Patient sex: F
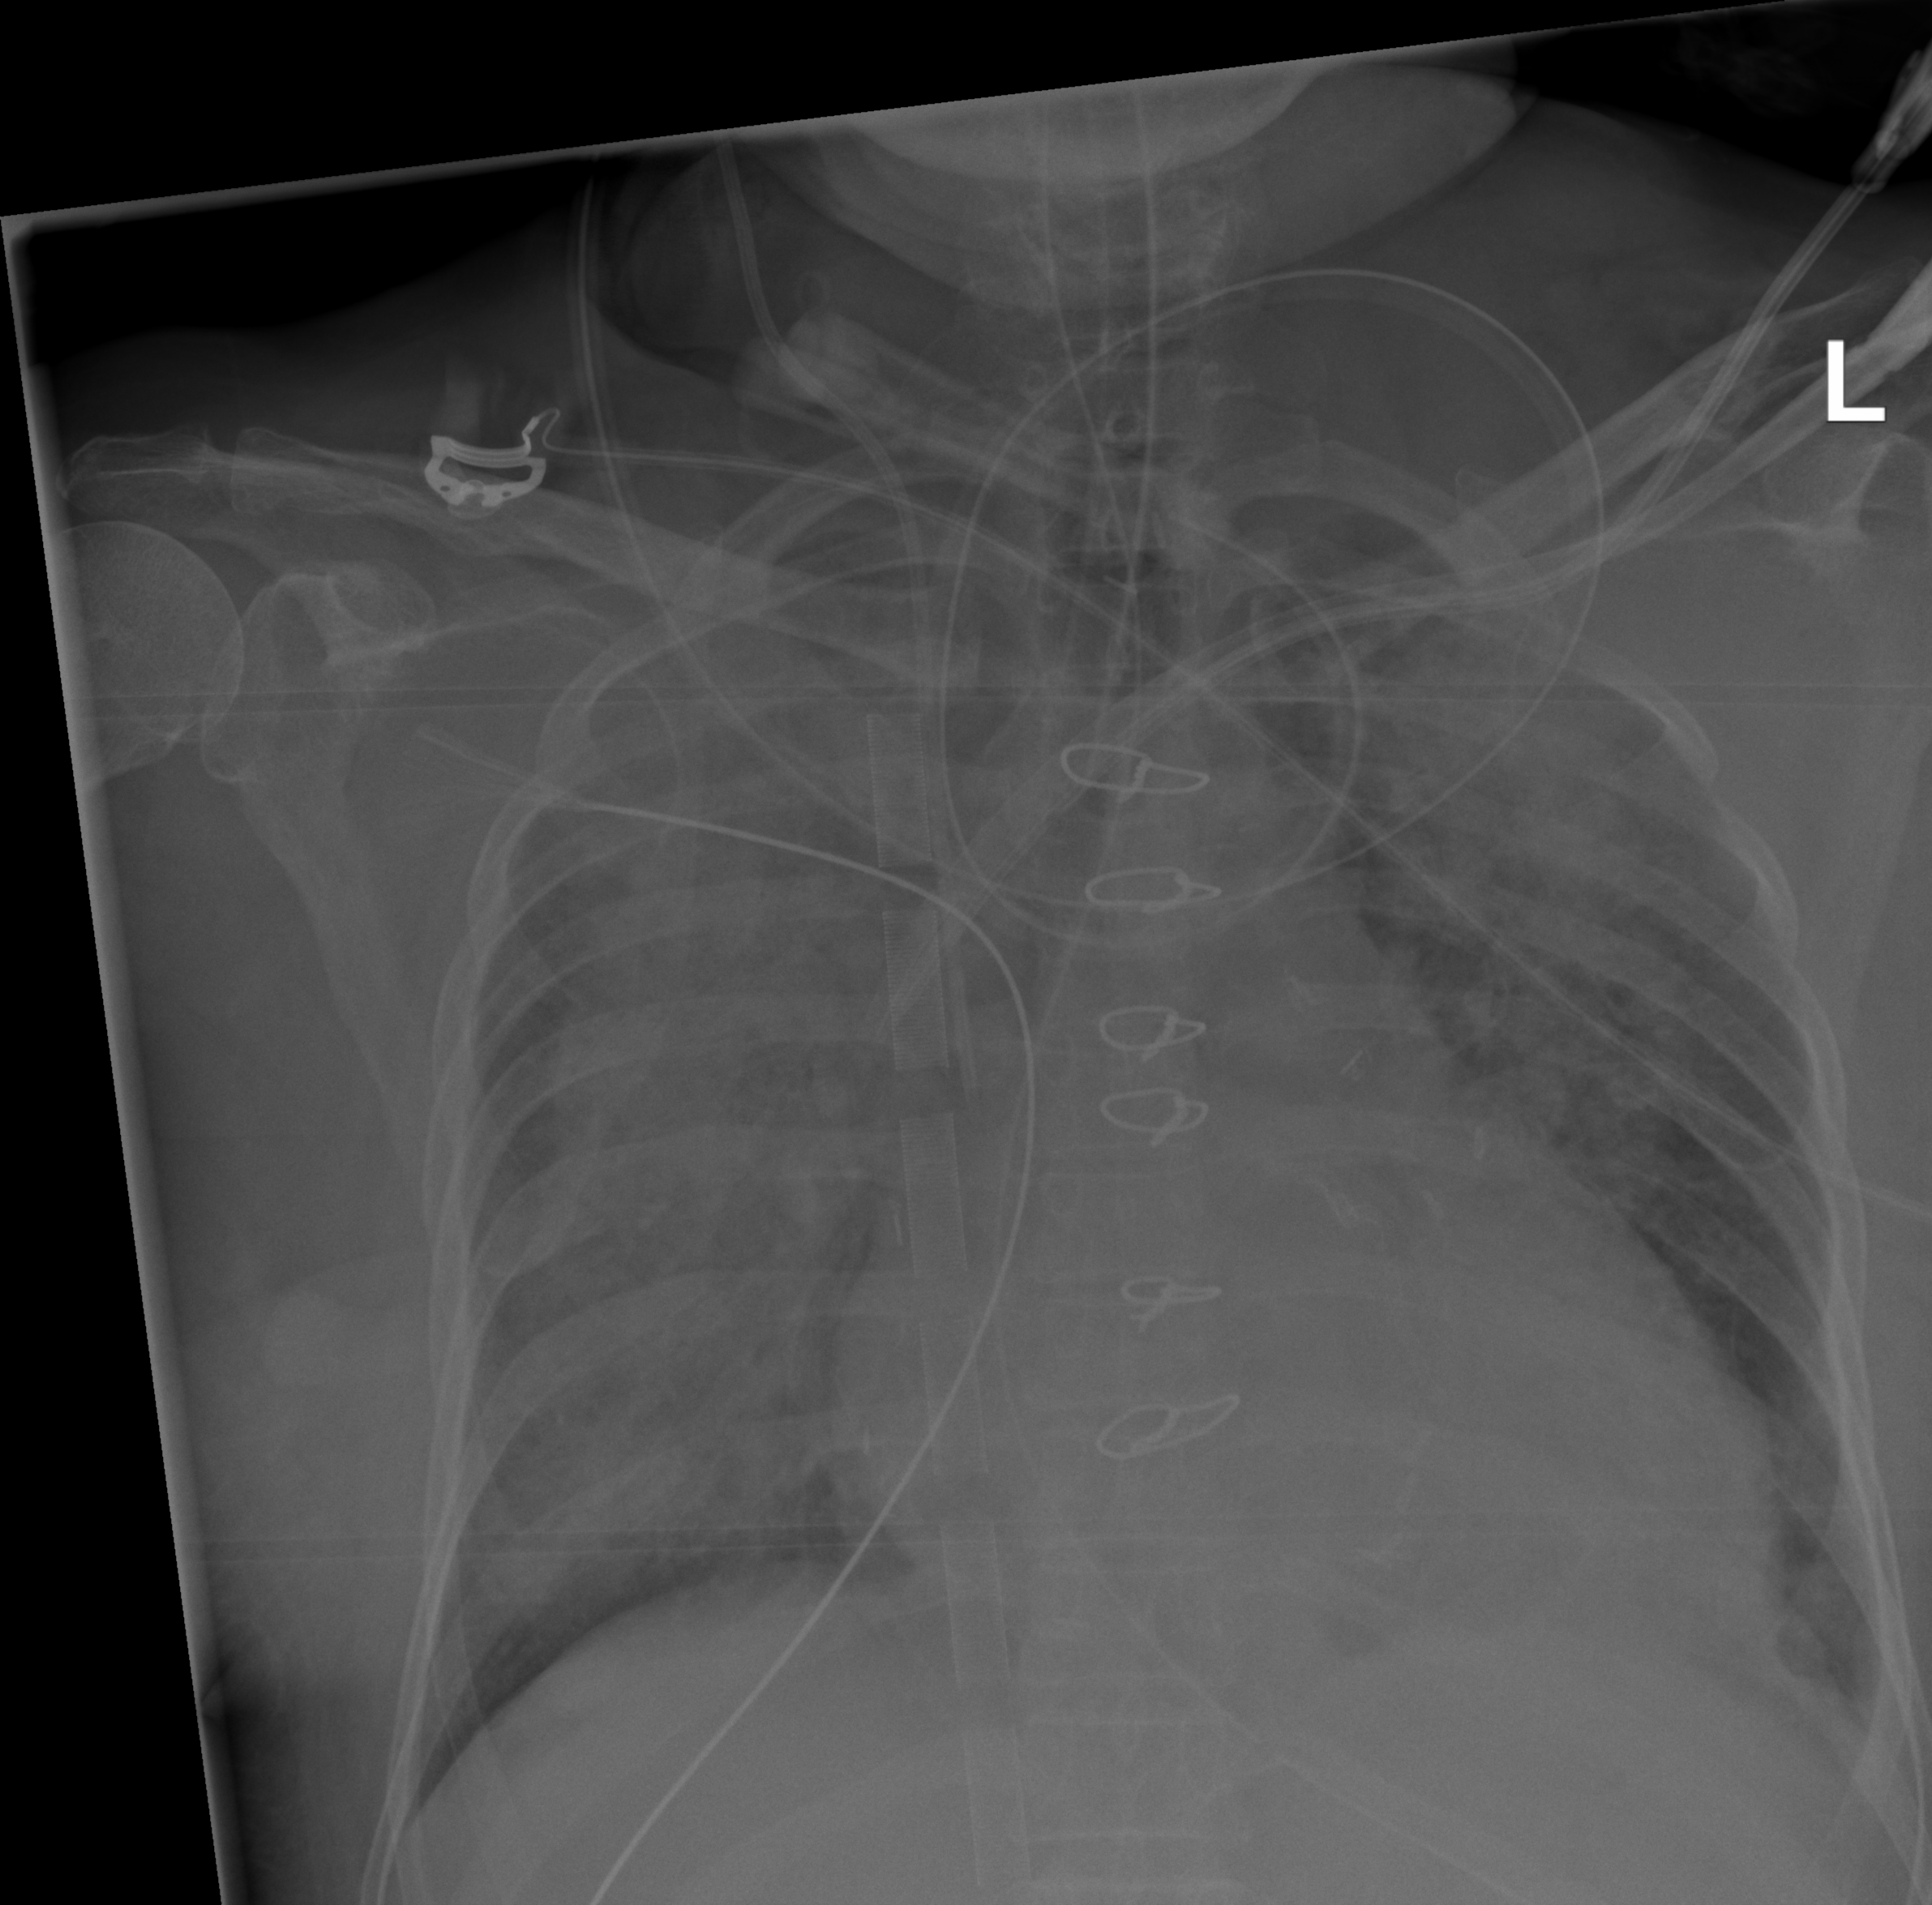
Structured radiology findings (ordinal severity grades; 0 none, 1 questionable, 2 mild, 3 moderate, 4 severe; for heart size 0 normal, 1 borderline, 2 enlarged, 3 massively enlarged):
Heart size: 3
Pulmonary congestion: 3
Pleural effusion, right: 0
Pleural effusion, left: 2
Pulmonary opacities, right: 4
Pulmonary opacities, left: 4
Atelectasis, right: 3
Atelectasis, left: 3